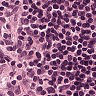
Metastatic tissue present: no